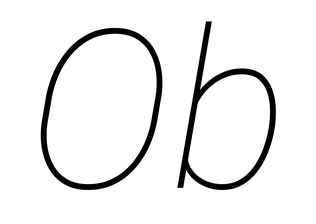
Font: Roboto-Italic_Thin_Italic